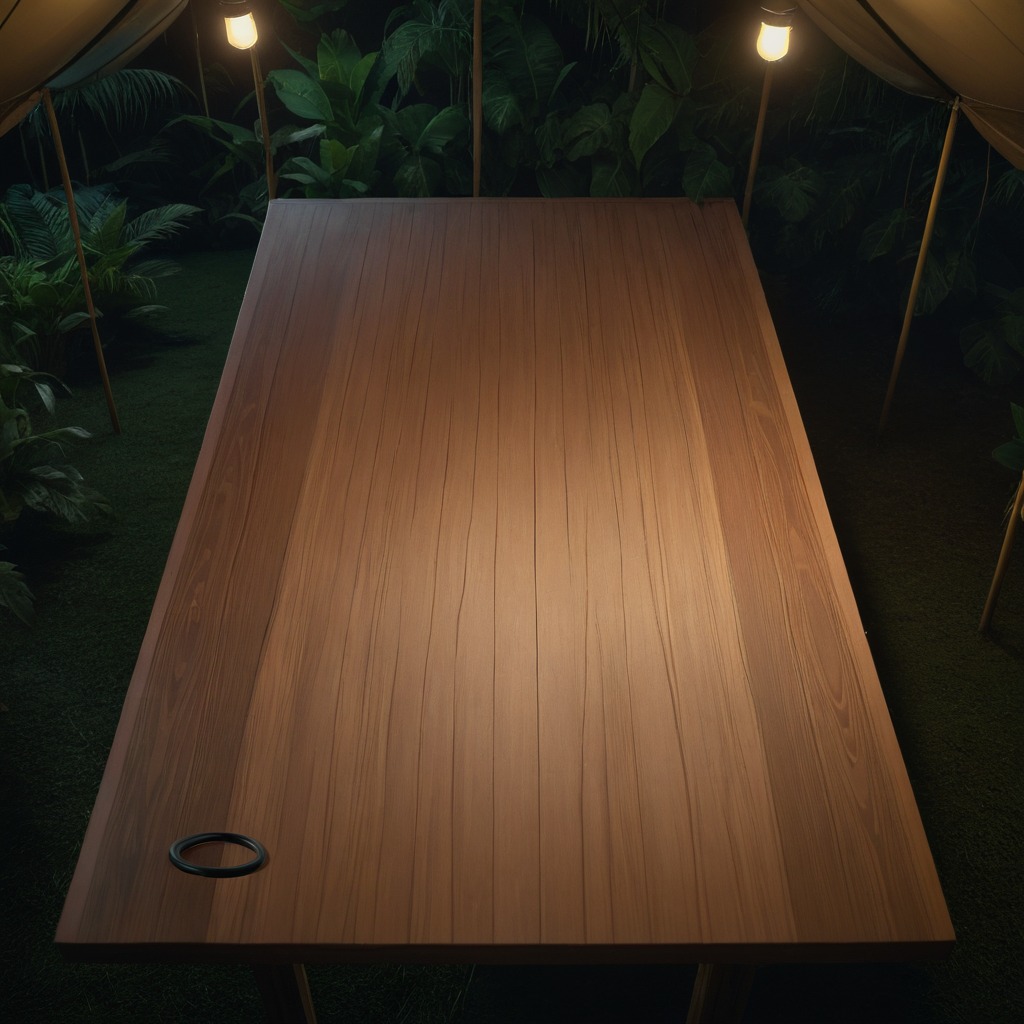
A rubber O-ring lies on a wooden table inside a jungle field workshop tent at night.